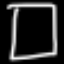
Label: square